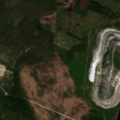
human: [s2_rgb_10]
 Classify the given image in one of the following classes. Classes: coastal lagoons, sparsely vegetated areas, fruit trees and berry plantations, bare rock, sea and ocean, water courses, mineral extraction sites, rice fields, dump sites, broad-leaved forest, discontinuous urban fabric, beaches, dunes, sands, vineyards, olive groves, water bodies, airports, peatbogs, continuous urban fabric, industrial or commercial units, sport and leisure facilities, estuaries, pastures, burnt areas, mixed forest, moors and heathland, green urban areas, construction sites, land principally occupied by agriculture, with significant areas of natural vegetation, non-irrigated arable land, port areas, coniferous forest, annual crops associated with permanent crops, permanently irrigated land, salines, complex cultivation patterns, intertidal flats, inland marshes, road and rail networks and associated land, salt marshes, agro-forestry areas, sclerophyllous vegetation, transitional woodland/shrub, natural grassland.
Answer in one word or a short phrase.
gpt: mineral extraction sites, dump sites, coniferous forest, mixed forest, transitional woodland/shrub, peatbogs